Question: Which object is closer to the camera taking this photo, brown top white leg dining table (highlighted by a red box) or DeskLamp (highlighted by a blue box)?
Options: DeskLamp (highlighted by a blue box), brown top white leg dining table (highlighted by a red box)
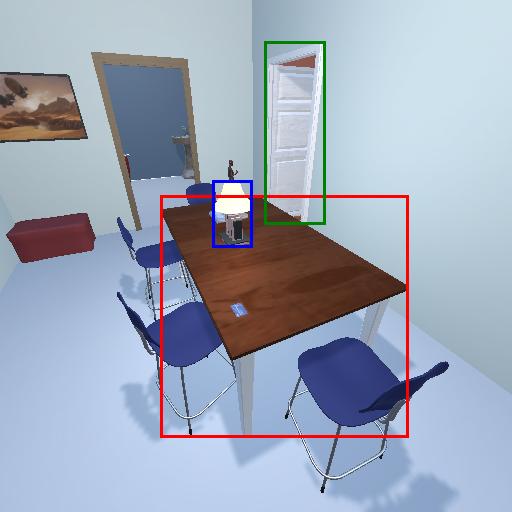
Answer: DeskLamp (highlighted by a blue box)